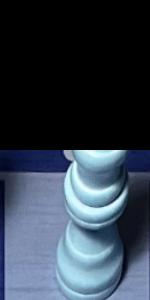
Label: Queen_White